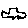
Label: car